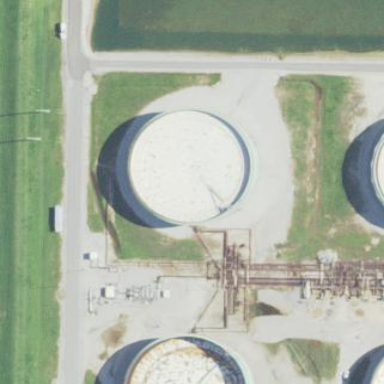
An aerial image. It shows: Storage tank that is man-made.